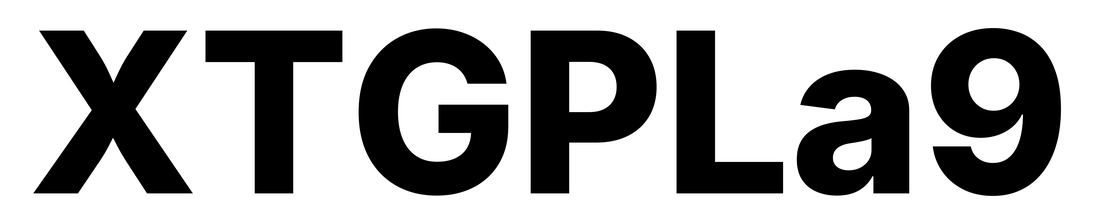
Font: Inter_ExtraBold